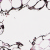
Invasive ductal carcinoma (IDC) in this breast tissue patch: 0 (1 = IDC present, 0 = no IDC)